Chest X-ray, AP view. Patient: 31 years old, sex M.
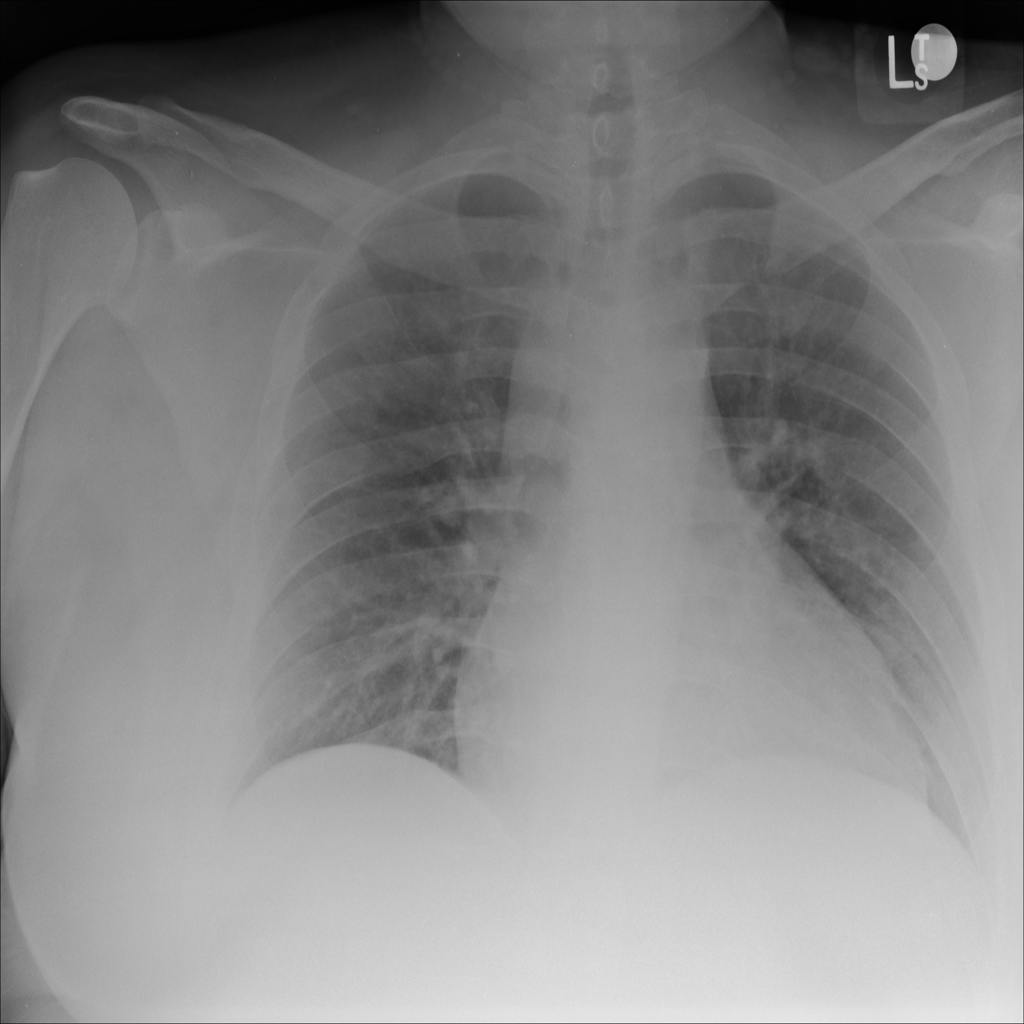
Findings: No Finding